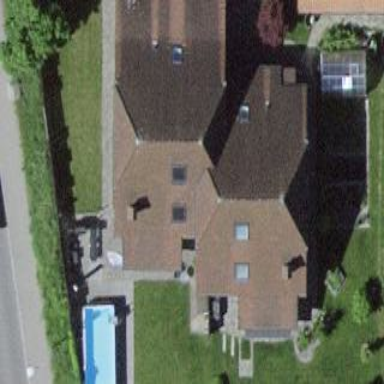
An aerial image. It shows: Residential building with half-hipped roof shape.